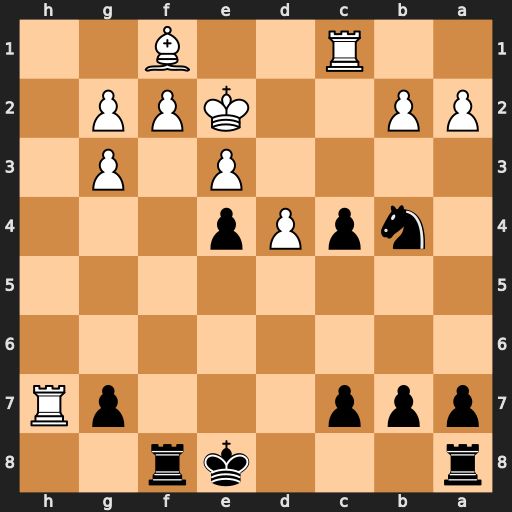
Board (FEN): r3kr2/ppp3pR/8/8/1npPp3/4P1P1/PP2KPP1/2R2B2
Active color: b
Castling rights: q
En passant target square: -
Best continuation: Nd3 Kd1 Nxc1